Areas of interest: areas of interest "Transportation stations"
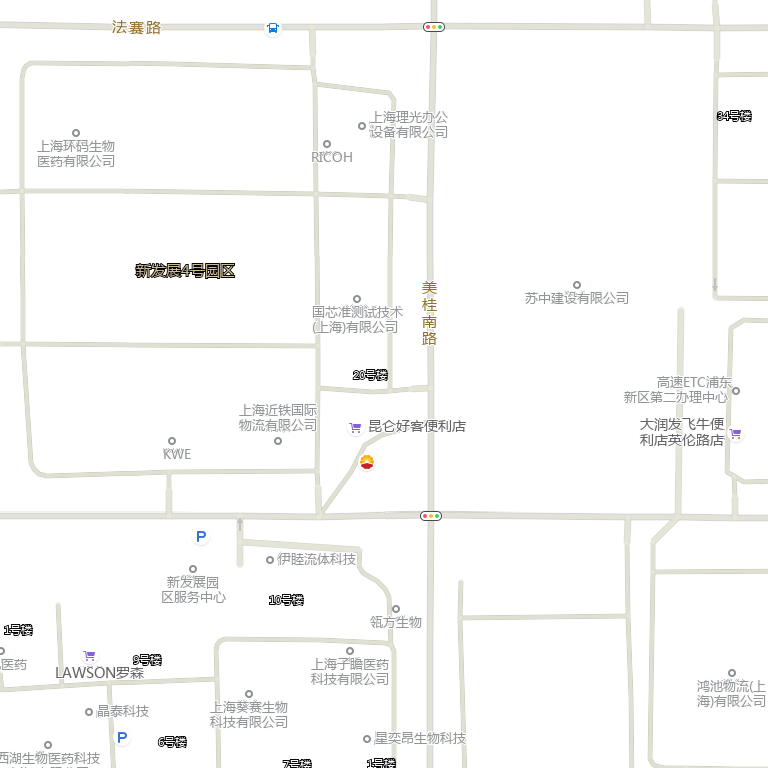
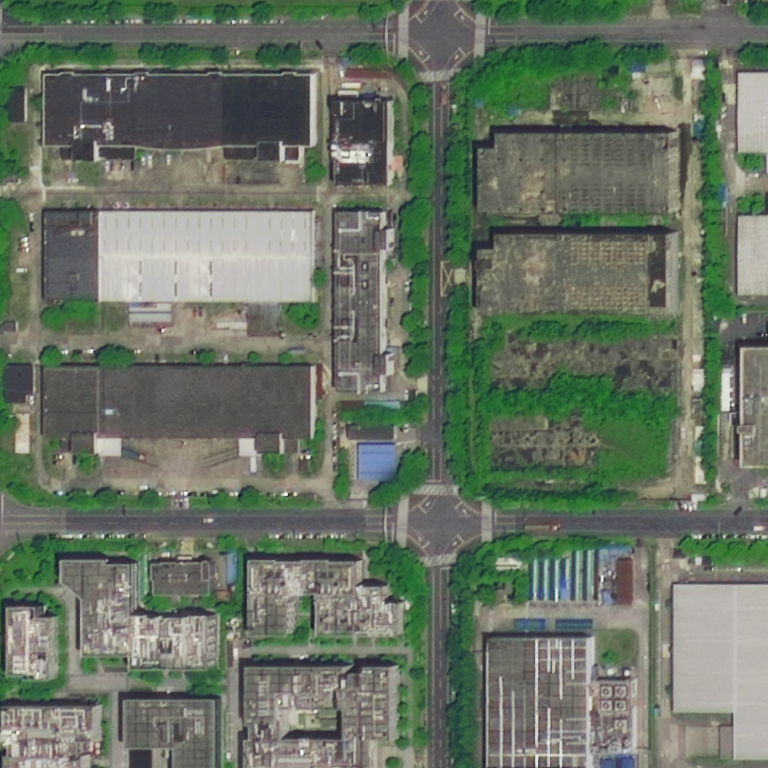